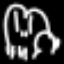
Label: frog